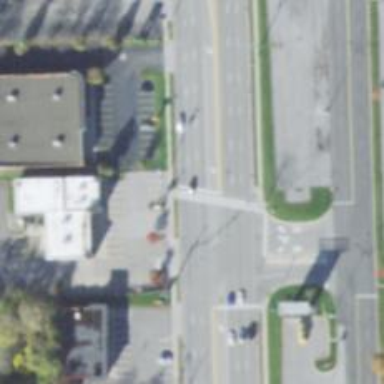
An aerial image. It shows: Crossing road.